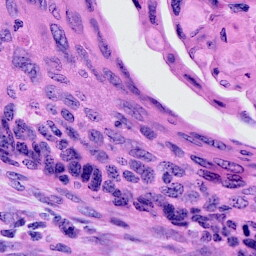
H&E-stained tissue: Cervix